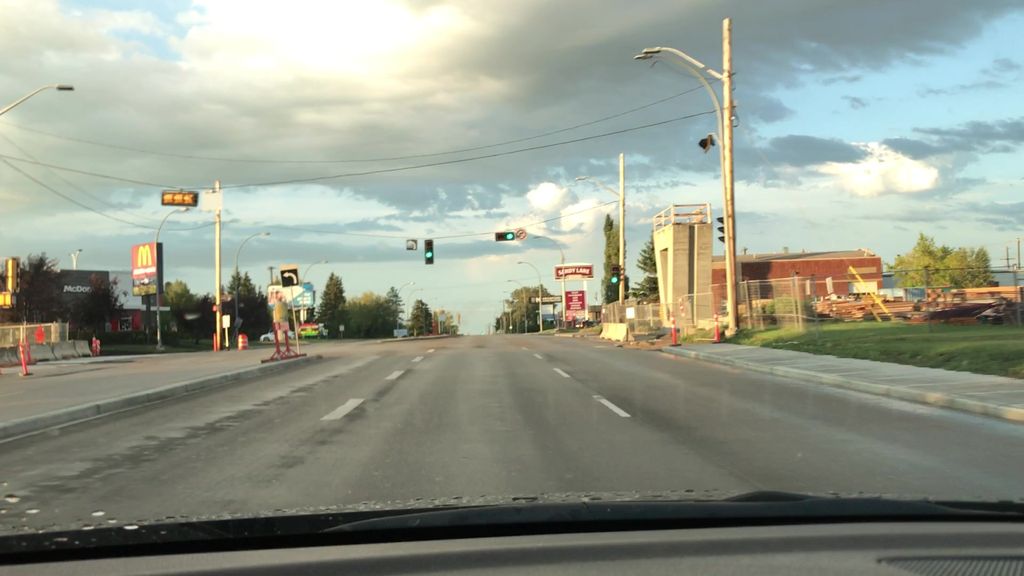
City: edmonton